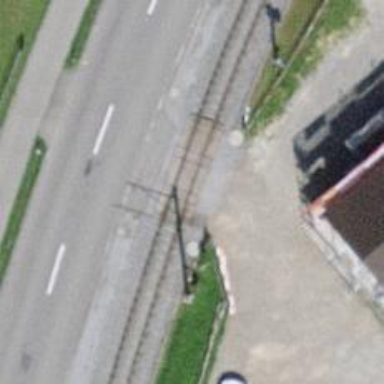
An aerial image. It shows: Railway level crossing.